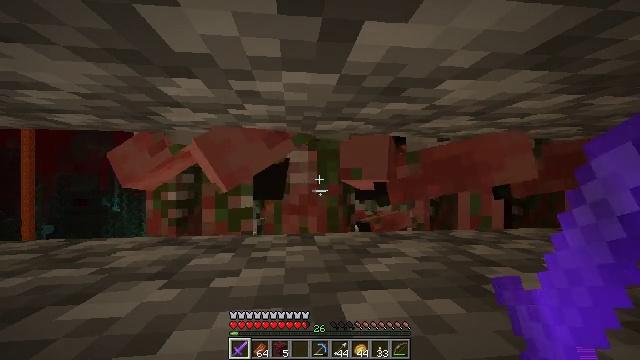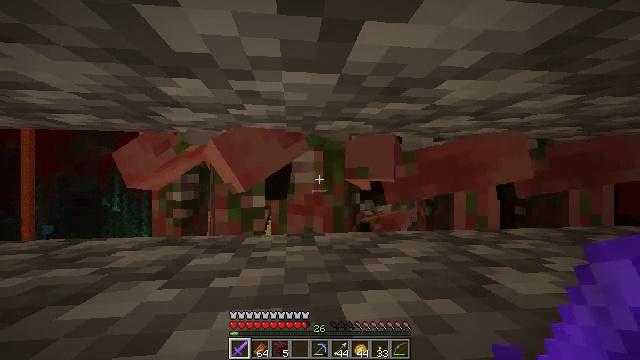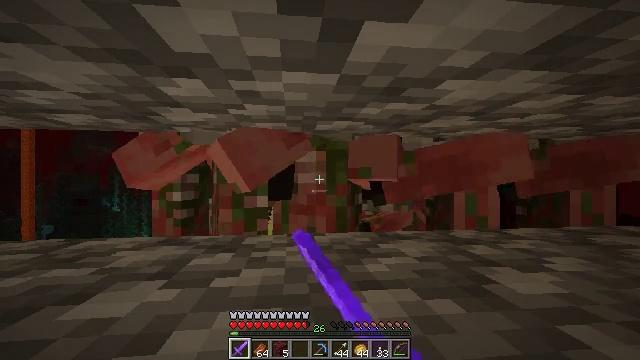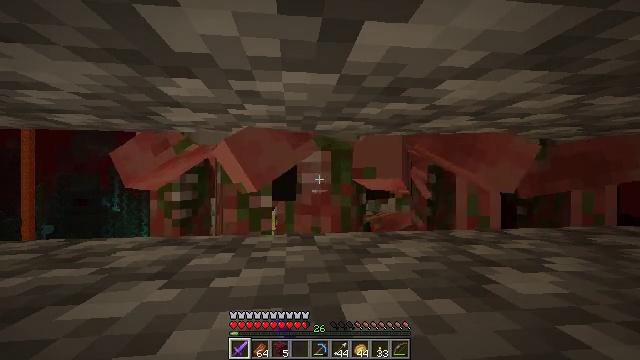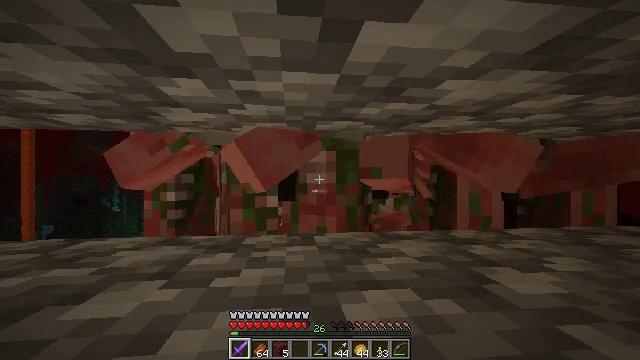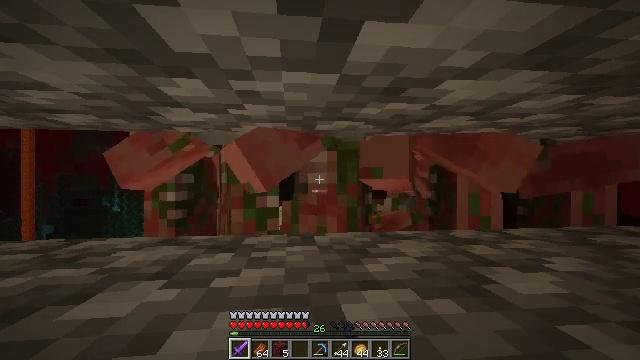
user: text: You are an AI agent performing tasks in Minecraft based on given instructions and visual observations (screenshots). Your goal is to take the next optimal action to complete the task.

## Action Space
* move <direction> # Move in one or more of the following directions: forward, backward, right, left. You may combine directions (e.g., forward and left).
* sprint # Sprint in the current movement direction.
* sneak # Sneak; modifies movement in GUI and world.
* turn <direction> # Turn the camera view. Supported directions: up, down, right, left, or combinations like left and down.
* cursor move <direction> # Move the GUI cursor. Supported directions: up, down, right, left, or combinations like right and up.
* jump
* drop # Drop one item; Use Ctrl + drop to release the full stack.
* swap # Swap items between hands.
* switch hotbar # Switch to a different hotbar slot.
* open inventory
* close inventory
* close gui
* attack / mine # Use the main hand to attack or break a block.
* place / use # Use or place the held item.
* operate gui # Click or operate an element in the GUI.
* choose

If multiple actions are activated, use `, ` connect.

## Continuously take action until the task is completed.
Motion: motion action
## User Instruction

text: Kill nether mobs.
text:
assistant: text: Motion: attack / mine
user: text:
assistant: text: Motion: attack / mine
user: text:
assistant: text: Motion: attack / mine
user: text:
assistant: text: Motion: no_op
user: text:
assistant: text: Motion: no_op
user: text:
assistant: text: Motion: no_op